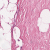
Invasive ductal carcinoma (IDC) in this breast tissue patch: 0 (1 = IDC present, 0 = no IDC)